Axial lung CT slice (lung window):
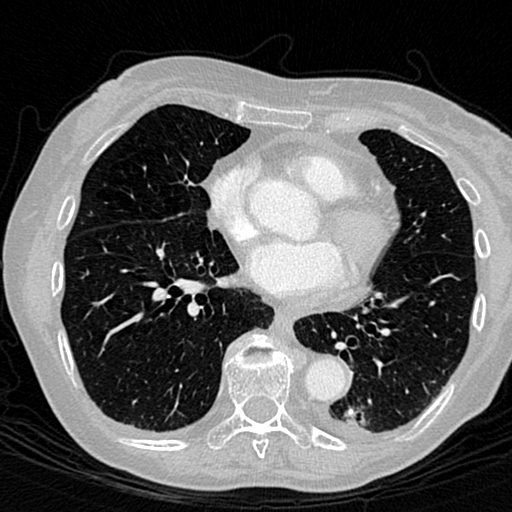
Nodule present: yes
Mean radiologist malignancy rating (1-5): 1